Question: I am pretty new at HTML, CSS and JS.
I had an idea of making a simple page titled, "an act of random kindness" where a user would simply go, type something in the box and press submit that will simply post down whatever he's just written.
To get that, I made a simple HTML page with a simple form having a "text box" and "submit button". next, I assigned two variables to the "text box" and "submit button" then with "onclick.button" property I wrote a "button handler event".
This buttonHandler is further connected to a function which simply takes the text written in box and make it appear down the page as a child element.
Now the problem is, I have no idea how to control the presence of these new child elements. I want to be able to change their color, font, and where on page are they appearing. and if possible, I want them to appear in separate boxes.

'''
[coding][2]
'''
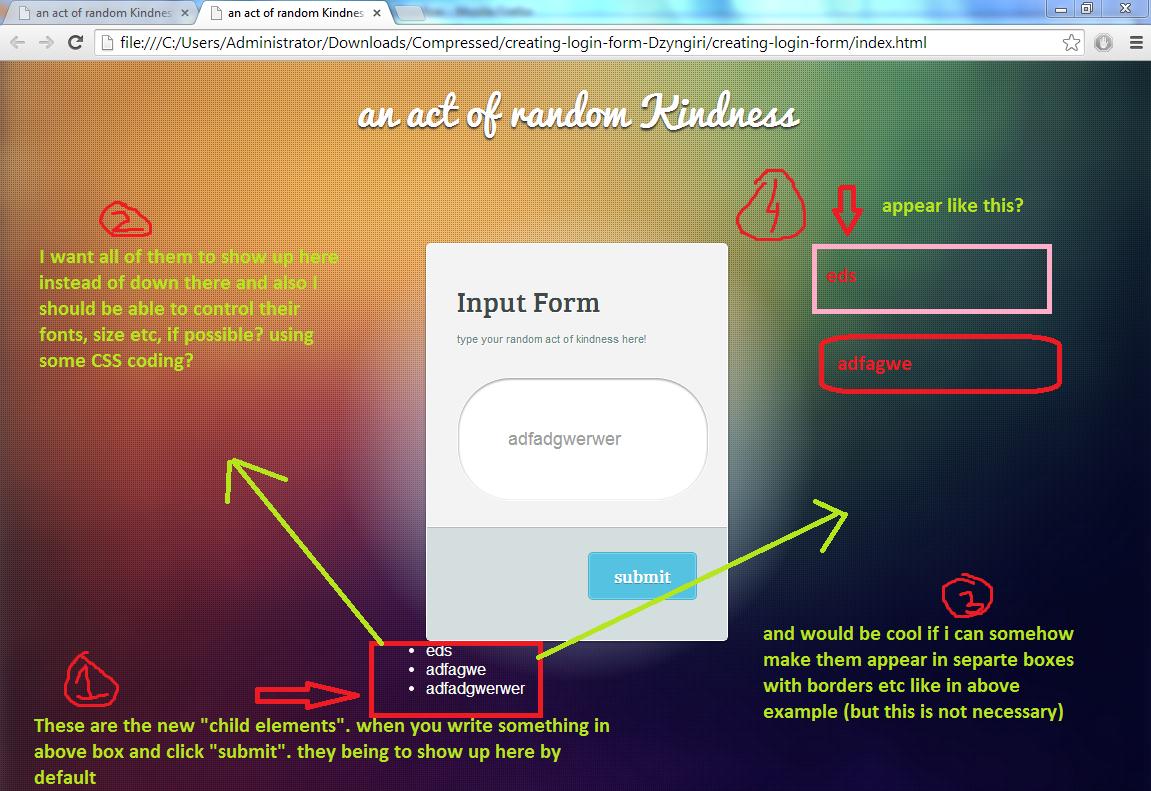
Answer: I've changed your jsFiddle a bit to demo the following <URL>
Once you have your
'''
var li =document.createElement("li");
li.innerHTML = msg;
'''
you can start to manipulate styles by either giving them a class, some styles, or both. eg.
'''
li.style.backgroundColor = "#ffffff";
li.style.color = "#000000";
li.style.border = "1px solid pink";
'''
or
'''
li.className = "heading";
'''
As for positioning them all, you need to style your '<div class="list">', you can do that in the CSS by applying some positioning. (also physically move it outside of '<div class="wrapper">'). eg.
'''
div.list {
position: absolute;
top: 10px;
left: 20px;
width: 100px;
}
'''